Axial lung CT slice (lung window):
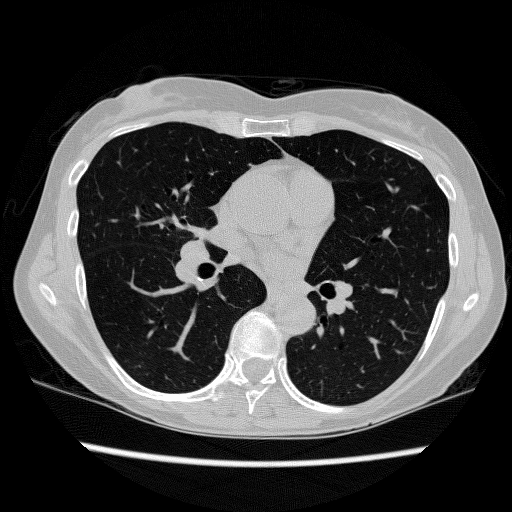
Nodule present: no